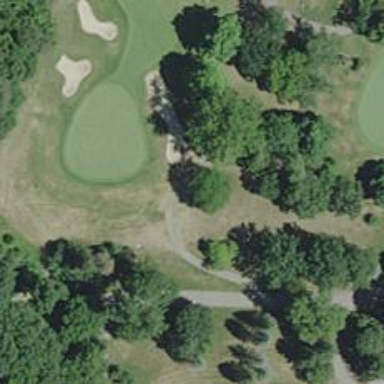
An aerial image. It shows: Path for both roads and golfers.